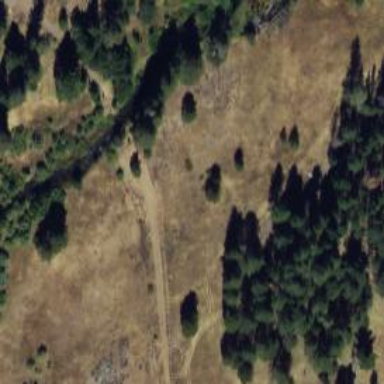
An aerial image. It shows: Track with very rough surface.